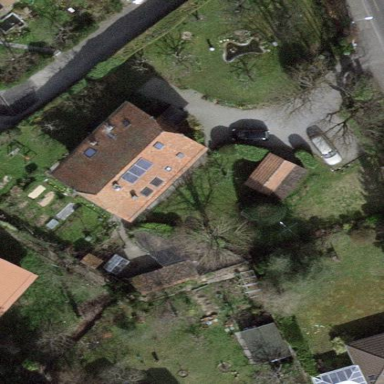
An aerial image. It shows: Garden surrounded by fence.